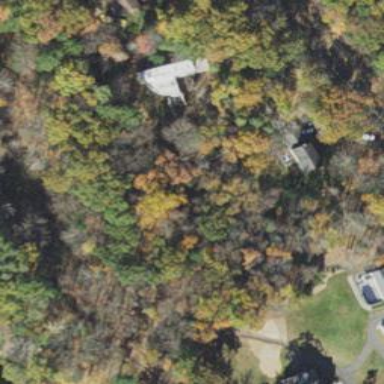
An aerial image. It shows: Existing Preserved Open Space in woodland area.